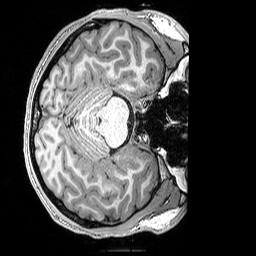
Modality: T1w
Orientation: axial
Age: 20
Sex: male